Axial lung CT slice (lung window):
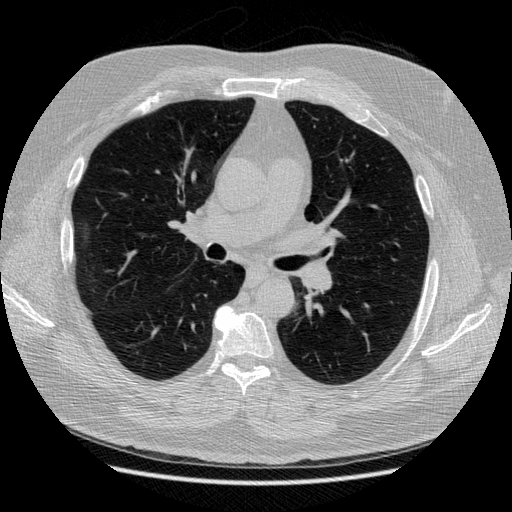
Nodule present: no